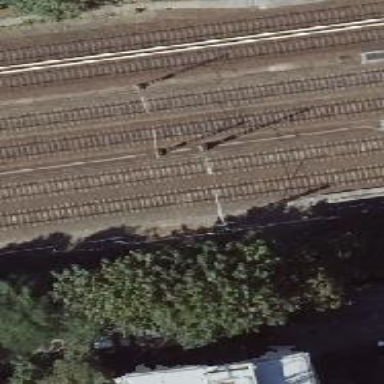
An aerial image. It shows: Railway milestone with catenary mast.